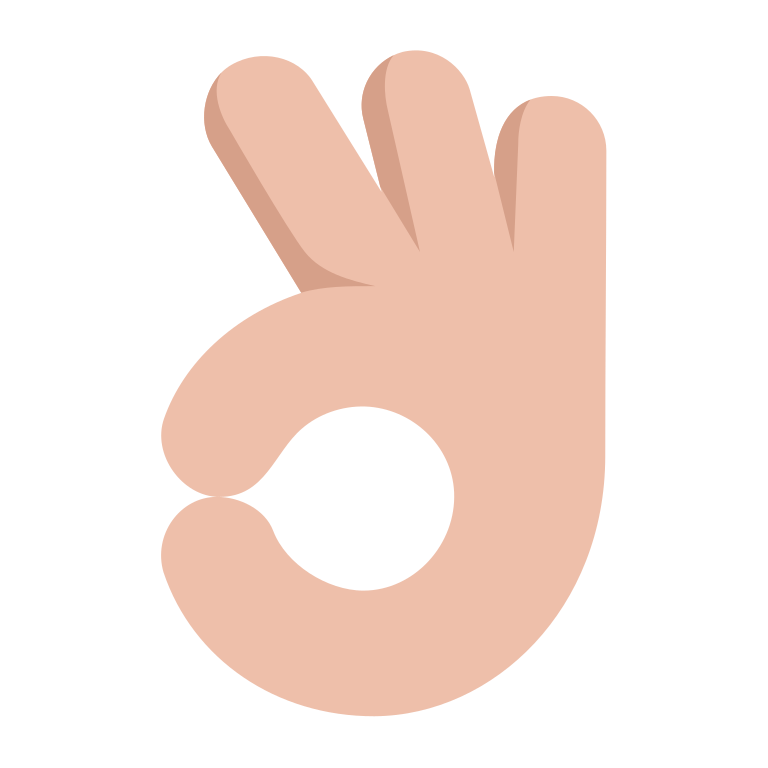
ok hand flat  light